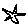
Label: star